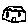
Label: house